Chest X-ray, AP view. Patient: 62 years old, sex M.
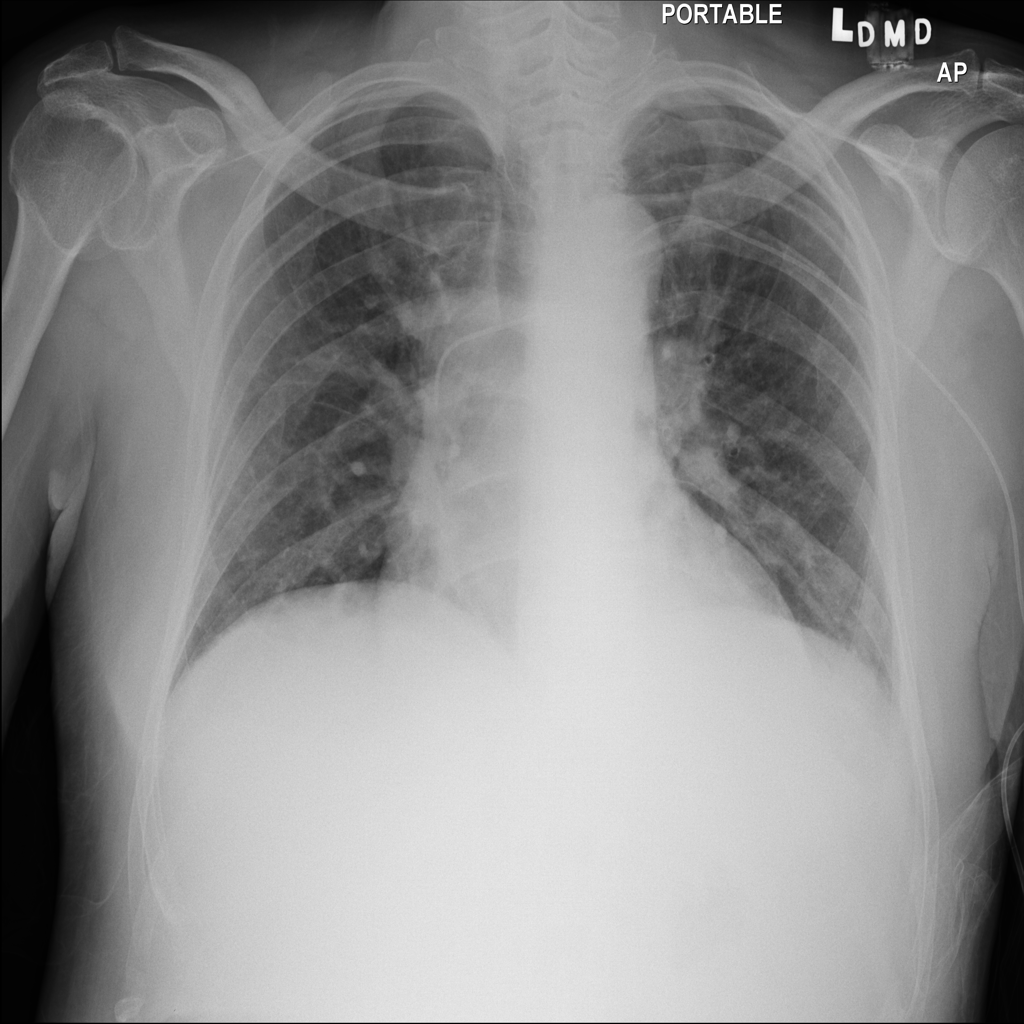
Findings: No Finding